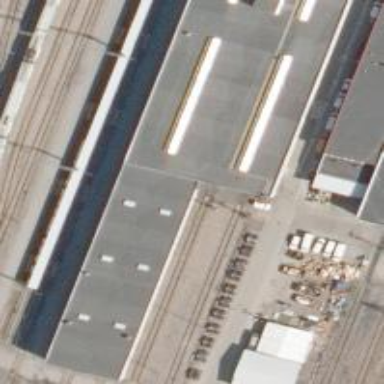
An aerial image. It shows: Rail yard with electrified contact lines for the trains.